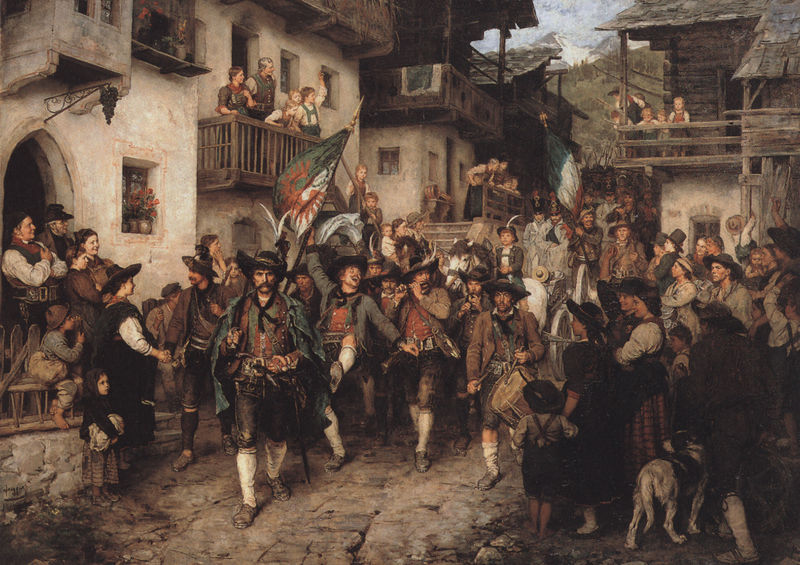
Titel: Heimkehrender Tiroler Landsturm im Krieg von 1809
Künstler: Franz von Defregger
Standort: Berlin
Institution: Alte Nationalgalerie
Schlagwörter: adler, berg, gemälde, himmel, mann, schatten, umhang, frauen, menschen, stadt, blumen, braun, fenster, holz, hut, hüte, licht, männer, strasse, szene, tür, ölbild, dach, haus, hund, schnee, tiere, weg, wiese, fest, leute, malerei, bart, wirtschaft, bild, öl, häuser, hügel, gehen, land, kind, musik, musiker, bauern, kinder, pferd, sprung, balkon, fahnen, fassade, gasse, italien, pflaster, zuschauer, fahne, flagge, berge, gebirge, zug, dorf, alm, krieg, treppe, soldaten, stimmung, stufen, balkone, lachen, strümpfe, bergdorf, eingang, bayern, alpen, schweiz, revolution, waffen, aufstand, demonstration, soldat, volk, trommel, feldzug, marsch, österreich, tracht, wappen, querflöte, leder, gemeinde, bauernhaus, bauernhäuser, trachten, umzug, geranien, fröhlich, hochzeit, blumenschmuck, flaggen, reben, jubel, defregger, lederhose, tirol, trommler, festzug, wirtshaus, tradition, schindeln, lederhosen, standarten, fanne, südtirol, hunf, aufmarsch, pauke, protest, hofer, balkno, innsbruck, prostest, sandwirt, 1860